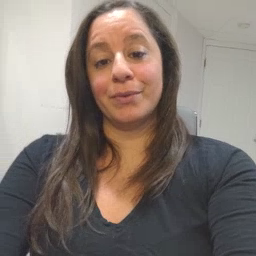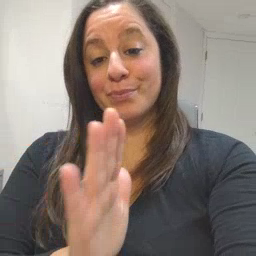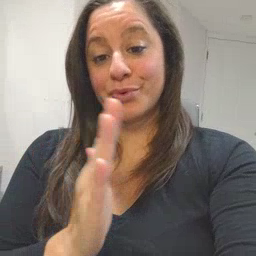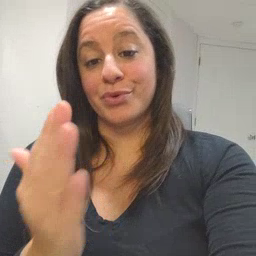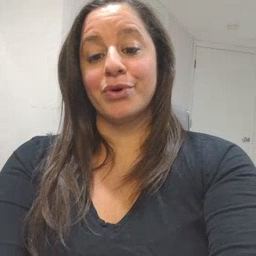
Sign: book